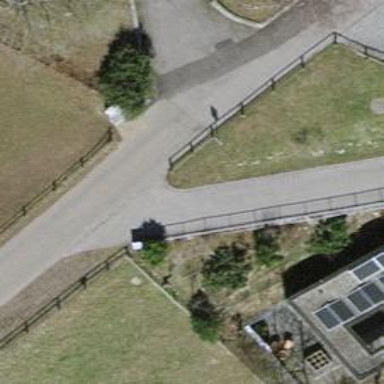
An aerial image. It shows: Alley classified as service road.